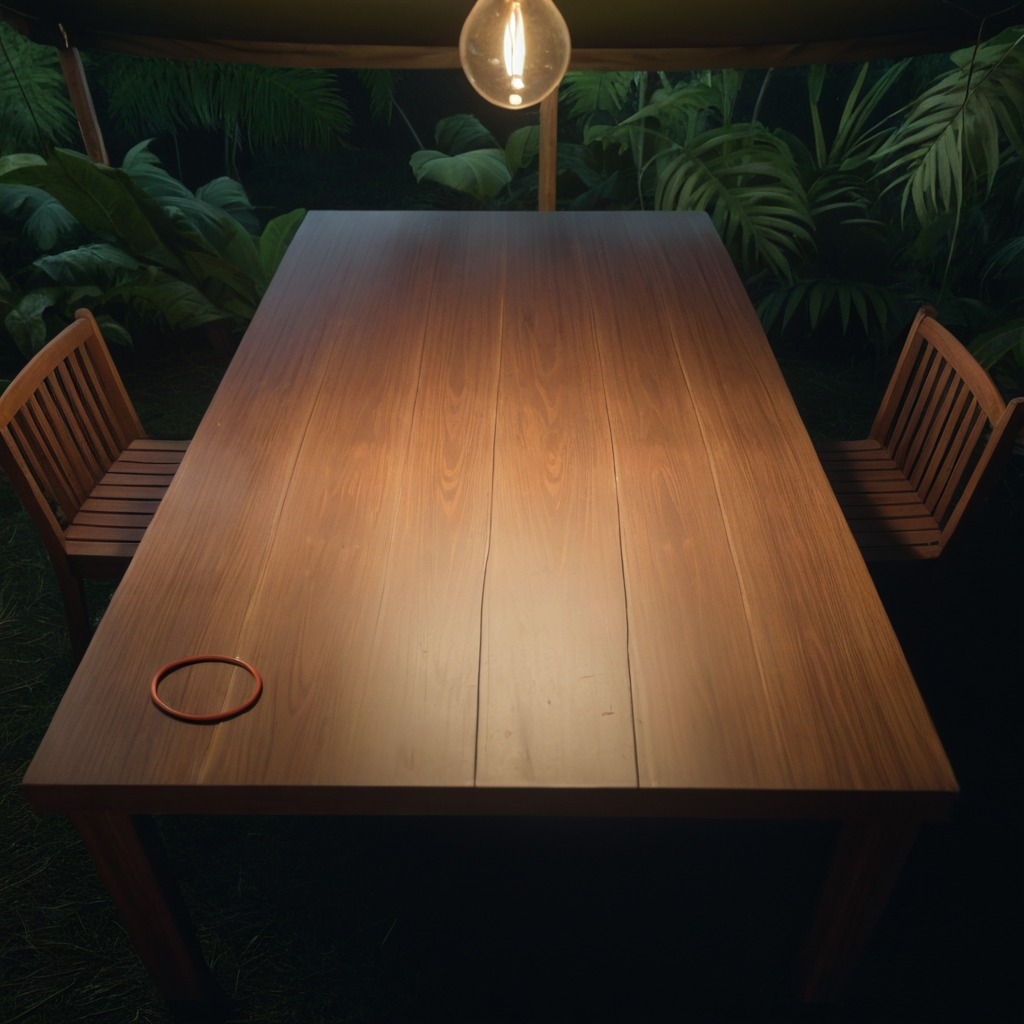
A rubber O-ring lies on a wooden table inside a jungle field workshop tent at night dim ambient light soft shadows worn but